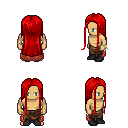
a pixel art fantasy rpg character, male body template, human, tanned skin, maroon cape, robe skirt, red extra-long hairstyle, bracelets, black shoes, four views (front, back, left, right), 2x2 character sprite sheet, small pixel art, hard edges, no anti-aliasing